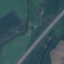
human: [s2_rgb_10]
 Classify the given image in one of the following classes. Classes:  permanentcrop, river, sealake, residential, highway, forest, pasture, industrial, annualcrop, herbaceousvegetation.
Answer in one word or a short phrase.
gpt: Highway